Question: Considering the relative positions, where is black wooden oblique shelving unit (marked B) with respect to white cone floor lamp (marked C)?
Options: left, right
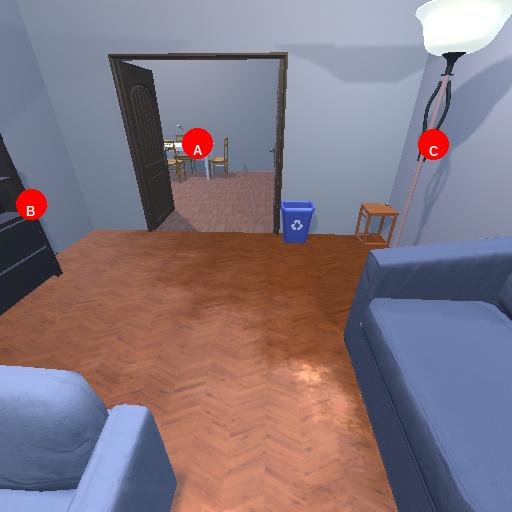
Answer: left